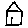
Label: house